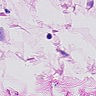
Metastatic tissue present: no